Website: bh-photo
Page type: store-pickup
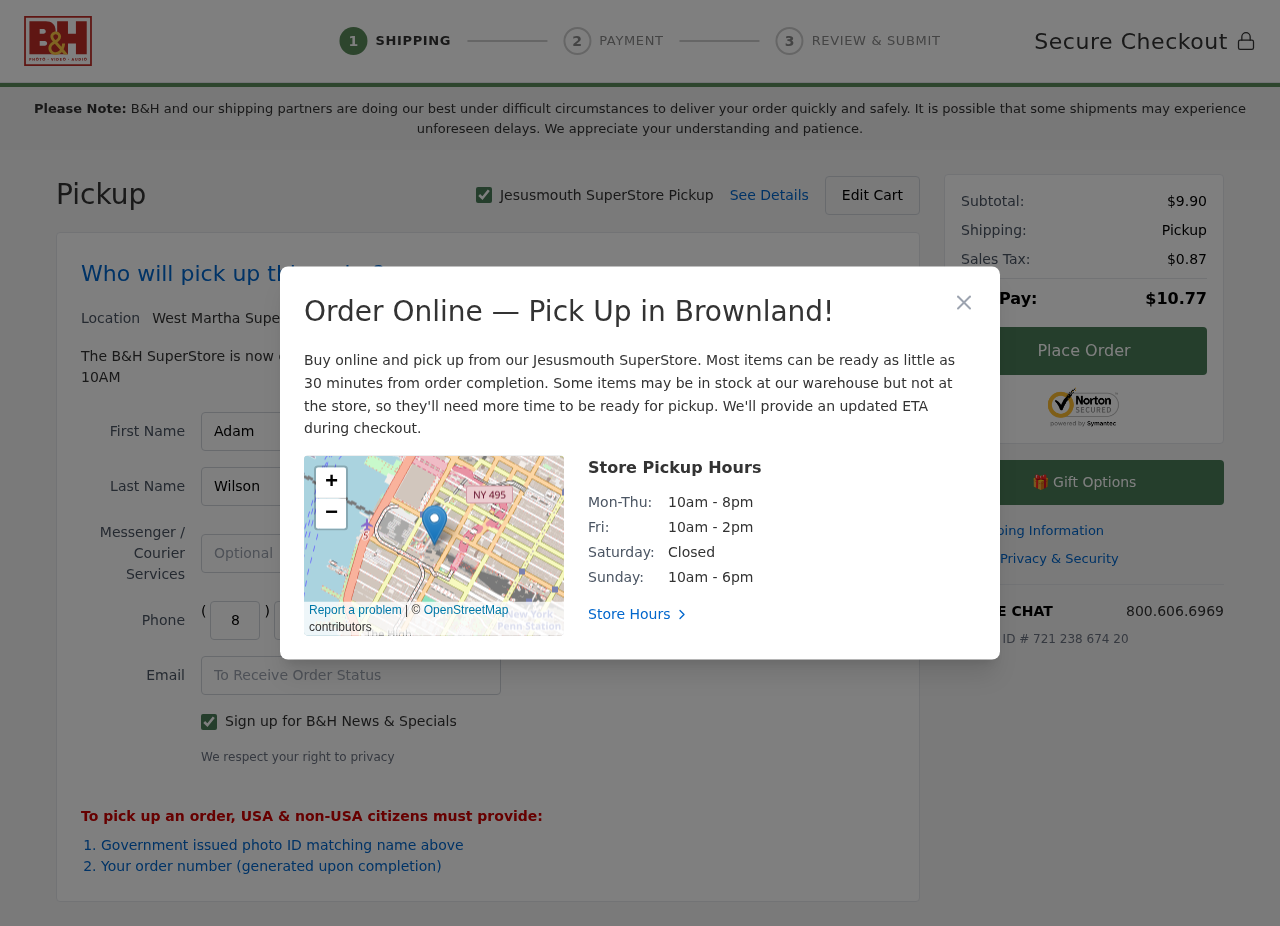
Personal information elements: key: PII_CITY
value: Jesusmouth
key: PII_CITY2
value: West Martha
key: PII_CITY3
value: Brownland
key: PII_EMAIL
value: awilson@gmail.com
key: PII_FIRSTNAME
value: Adam
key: PII_LASTNAME
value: Wilson
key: PII_PHONE_AREA
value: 876
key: PII_PHONE_PREFIX
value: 656
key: PII_PHONE_SUFFIX
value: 5516
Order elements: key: ORDER_SUBTOTAL
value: $9.90
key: ORDER_TAX
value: $0.87
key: ORDER_TOTAL
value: $10.77
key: ORDER_ID
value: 721 238 674 20